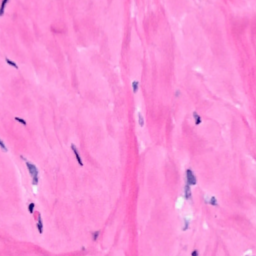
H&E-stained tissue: Breast